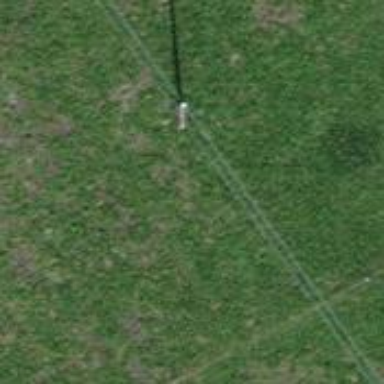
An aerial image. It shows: Minor power line.